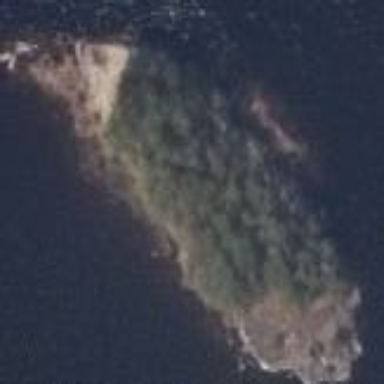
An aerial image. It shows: Islet.